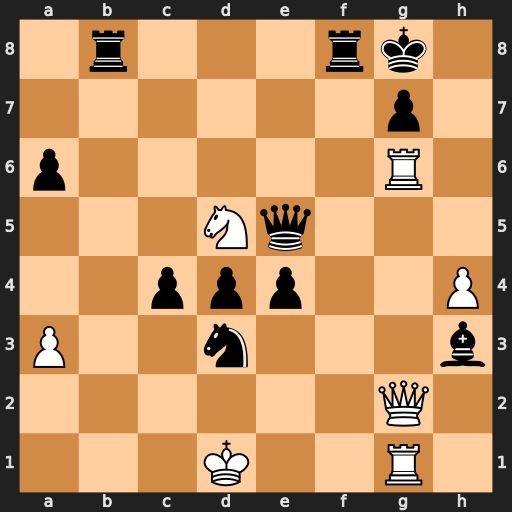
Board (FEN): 1r3rk1/6p1/p5R1/3Nq3/2ppp2P/P2n3b/6Q1/3K2R1
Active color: w
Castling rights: -
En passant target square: -
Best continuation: Rxg7+ Kh8 Rh7+ Kxh7 Qg6+ Kh8 Qh6#